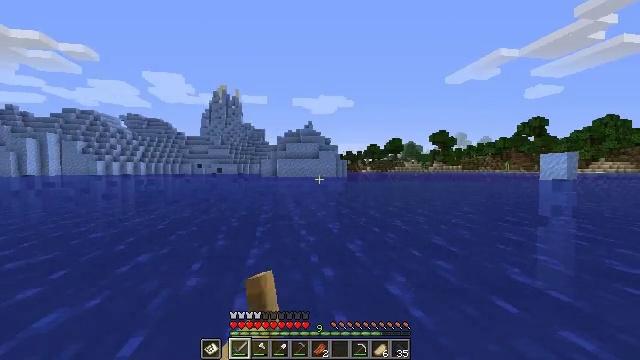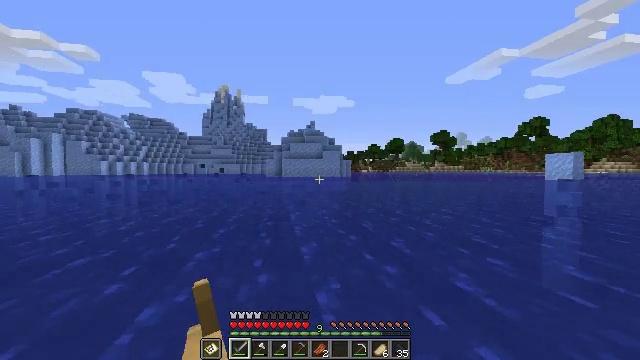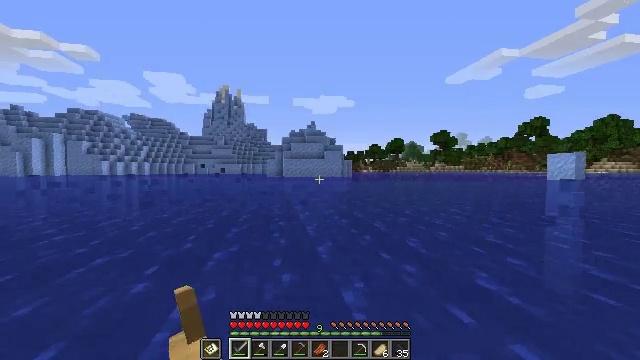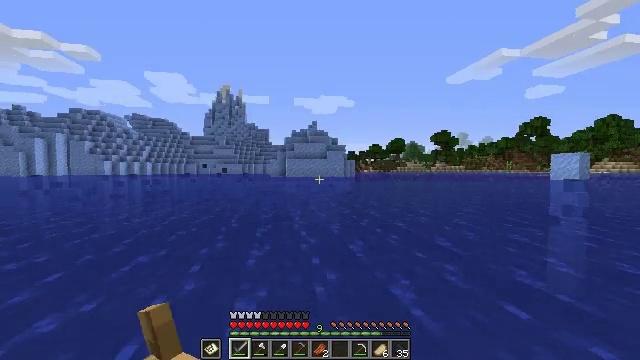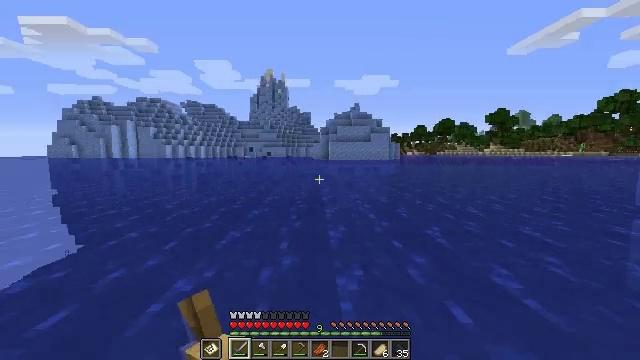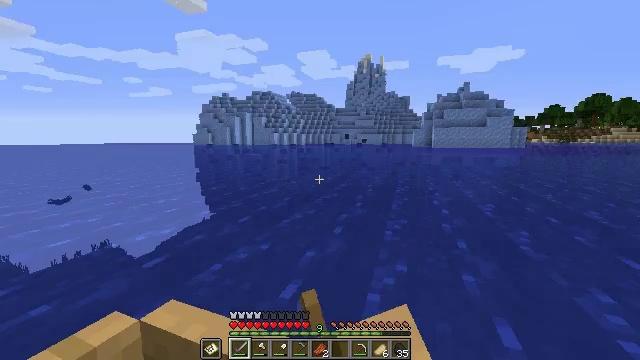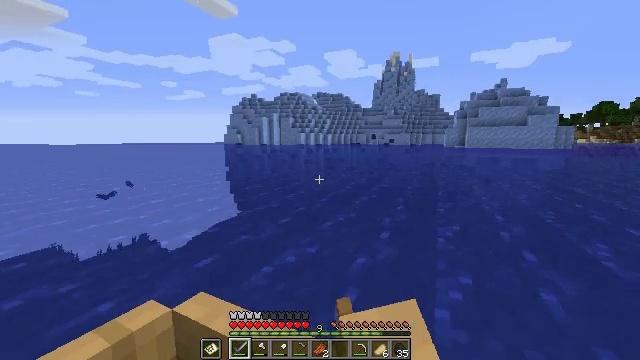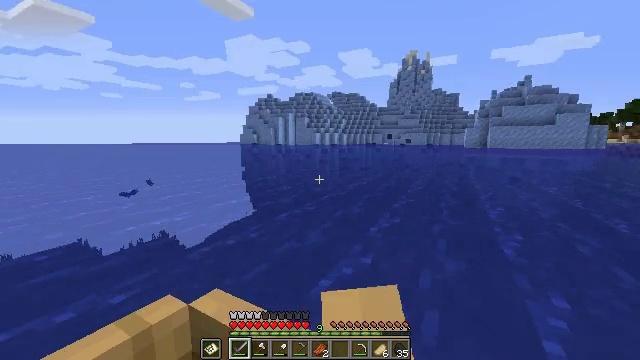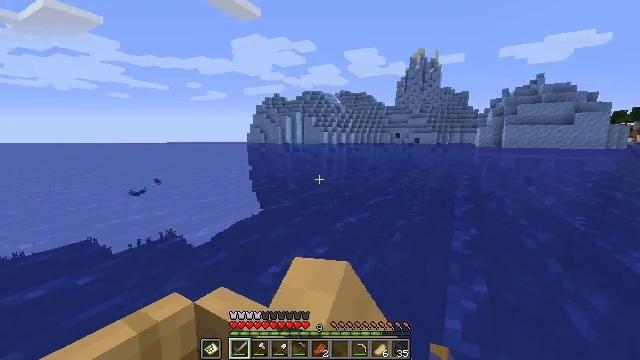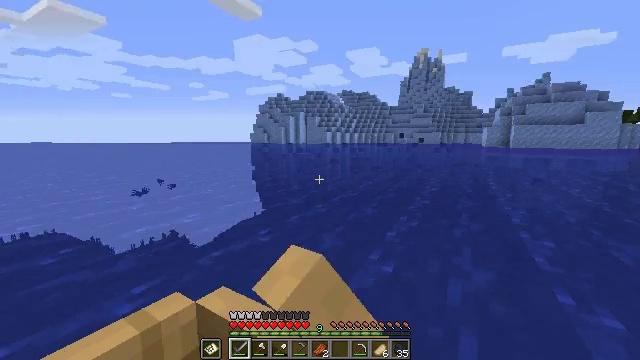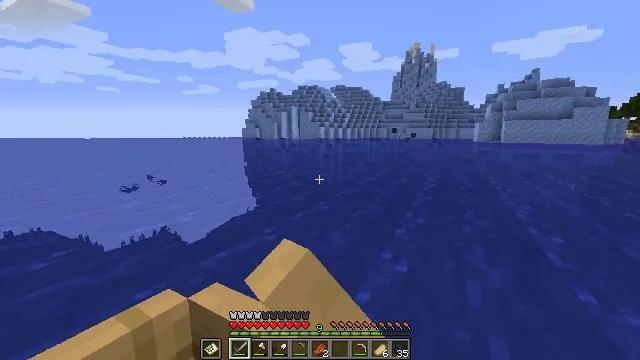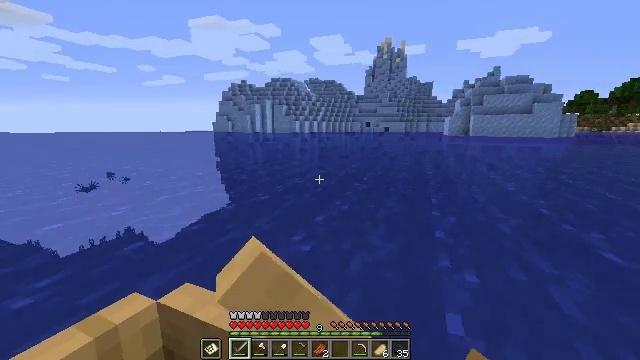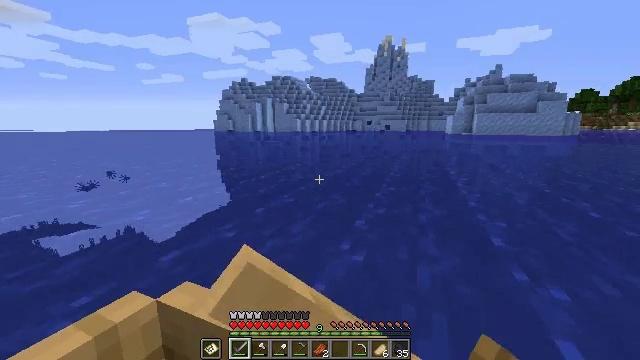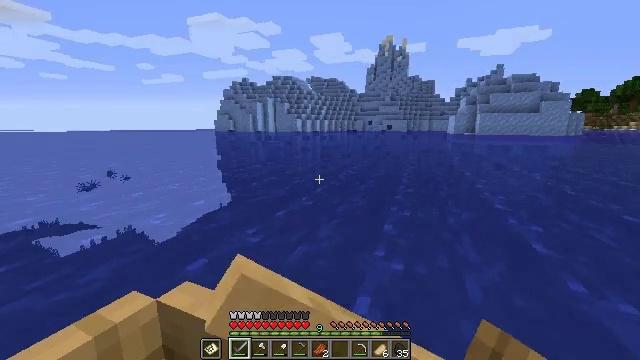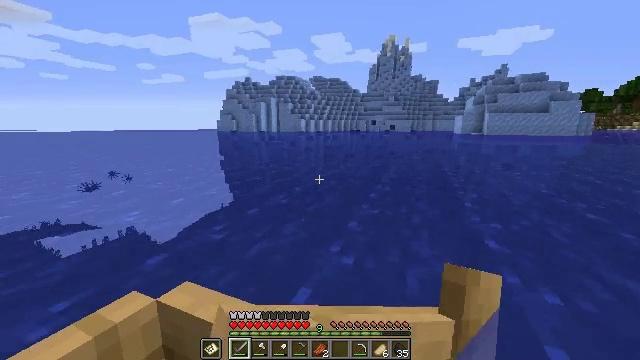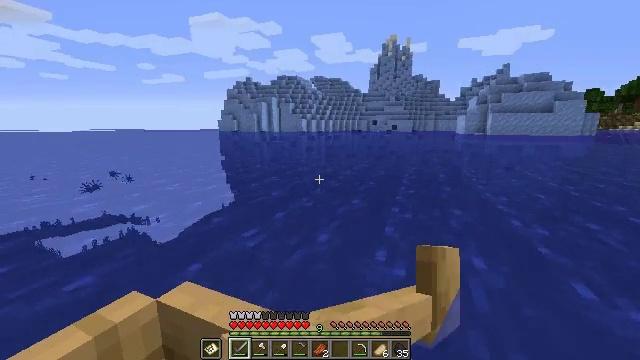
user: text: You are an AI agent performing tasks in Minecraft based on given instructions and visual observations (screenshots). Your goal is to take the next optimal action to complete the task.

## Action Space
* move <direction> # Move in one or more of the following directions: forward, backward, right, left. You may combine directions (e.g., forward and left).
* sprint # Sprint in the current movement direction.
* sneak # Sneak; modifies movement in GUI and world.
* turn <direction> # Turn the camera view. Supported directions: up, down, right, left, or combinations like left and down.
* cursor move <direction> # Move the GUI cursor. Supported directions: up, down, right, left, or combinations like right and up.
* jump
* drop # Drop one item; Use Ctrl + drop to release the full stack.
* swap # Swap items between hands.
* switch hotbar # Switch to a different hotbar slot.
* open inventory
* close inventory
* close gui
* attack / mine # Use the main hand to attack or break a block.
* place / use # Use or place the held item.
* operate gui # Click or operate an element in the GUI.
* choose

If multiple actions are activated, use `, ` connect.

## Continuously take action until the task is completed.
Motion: motion action
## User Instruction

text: Mine sand by the water.
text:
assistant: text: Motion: move forward
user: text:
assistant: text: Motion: move forward
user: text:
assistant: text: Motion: move forward
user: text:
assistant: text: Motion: move forward, turn left and down
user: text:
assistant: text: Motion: move forward, turn left and down
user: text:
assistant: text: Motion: move forward, turn left
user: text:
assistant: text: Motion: move forward, turn left
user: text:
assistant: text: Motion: move forward, turn left
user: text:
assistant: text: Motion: move forward
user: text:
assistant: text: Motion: move forward, turn right and down
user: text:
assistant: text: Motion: move forward, turn right and down
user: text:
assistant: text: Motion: move forward
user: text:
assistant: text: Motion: move forward
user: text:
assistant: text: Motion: move forward
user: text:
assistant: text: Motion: move forward
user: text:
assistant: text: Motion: move forward, turn left
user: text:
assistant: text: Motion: move forward, turn left
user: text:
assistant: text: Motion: move forward, turn left and up
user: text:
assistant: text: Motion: move forward, turn left and up
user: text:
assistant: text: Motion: move forward, turn left and up
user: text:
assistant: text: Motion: move forward, turn left and up
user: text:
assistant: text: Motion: move forward, turn left
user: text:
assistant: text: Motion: move forward
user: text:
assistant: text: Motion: move forward, turn left and down
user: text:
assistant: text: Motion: move forward
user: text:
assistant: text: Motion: move forward
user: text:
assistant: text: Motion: move forward
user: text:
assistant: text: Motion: move forward
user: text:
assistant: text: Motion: move forward
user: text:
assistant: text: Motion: move forward